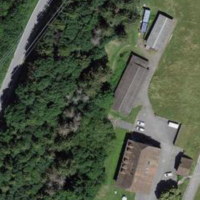
EUNIS habitat code: 52
Species observed at this site:
Reduvius personatus
Colchicum autumnale
Vanessa atalanta
Cardamine hirsuta
Phoenicurus ochruros
Cymbalaria muralis